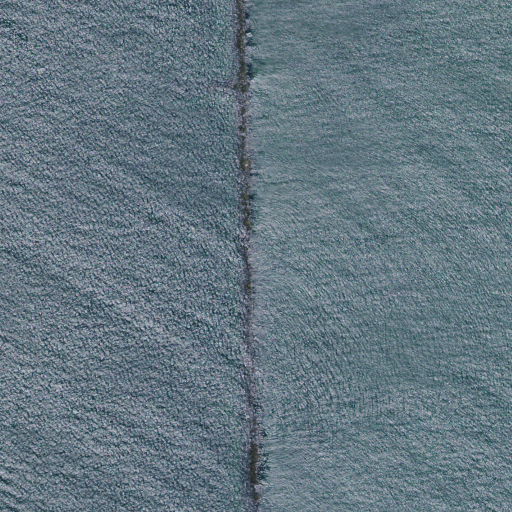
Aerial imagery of rocks in California named Zuñiga Jetty containing only open water